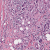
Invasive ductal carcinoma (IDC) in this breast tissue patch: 1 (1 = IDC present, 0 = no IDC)